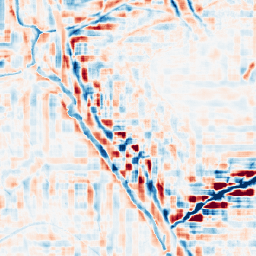
Category: wavelet
Decomposition family: wavelet_reverse_biorthogonal
Decomposition parameters: wavelet: rbio3.5
level: 4
Upsampling method: lanczos
Upsampling parameters: scale: 4
Upsampling scale: 4